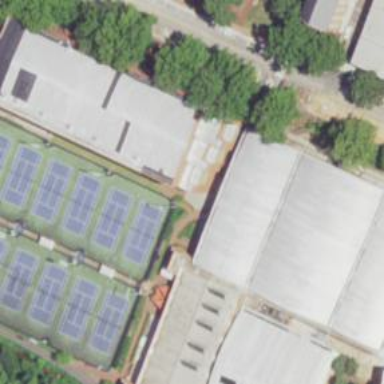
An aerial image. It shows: Tennis court on pitch designated for leisure land.